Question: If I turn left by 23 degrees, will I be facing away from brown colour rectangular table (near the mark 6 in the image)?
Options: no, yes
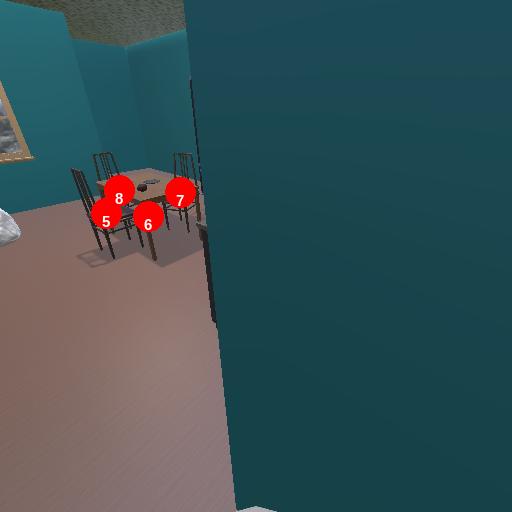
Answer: no